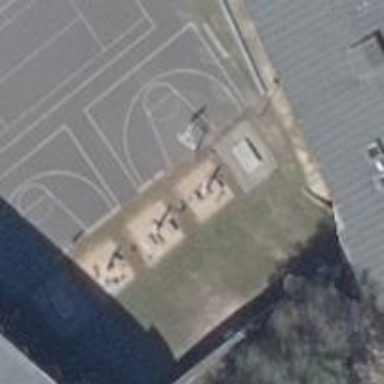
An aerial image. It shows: Basketball court with asphalt surface.